You are looking at the unprocessed time series of a bearing vibration snapshot. Classify the bearing condition as one of: normal, inner_race, outer_race, ball.
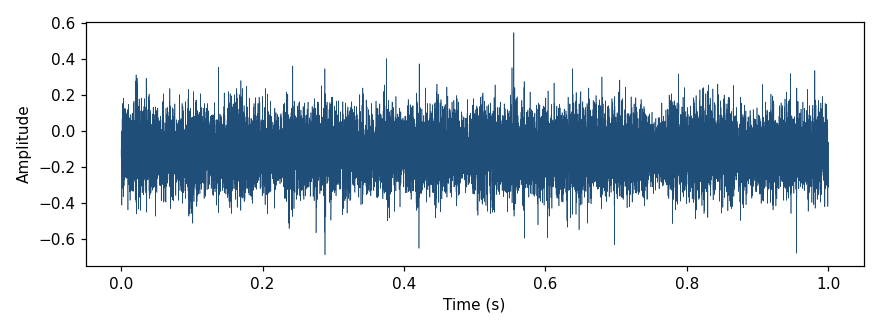
Answer: normal